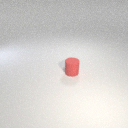
small red rubber cylinder